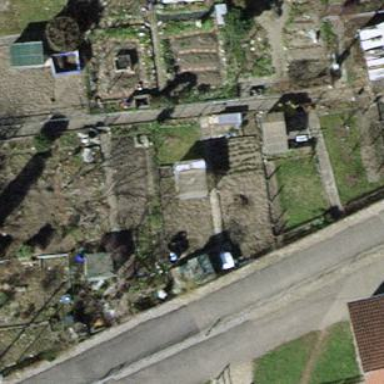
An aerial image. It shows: Allotments area.